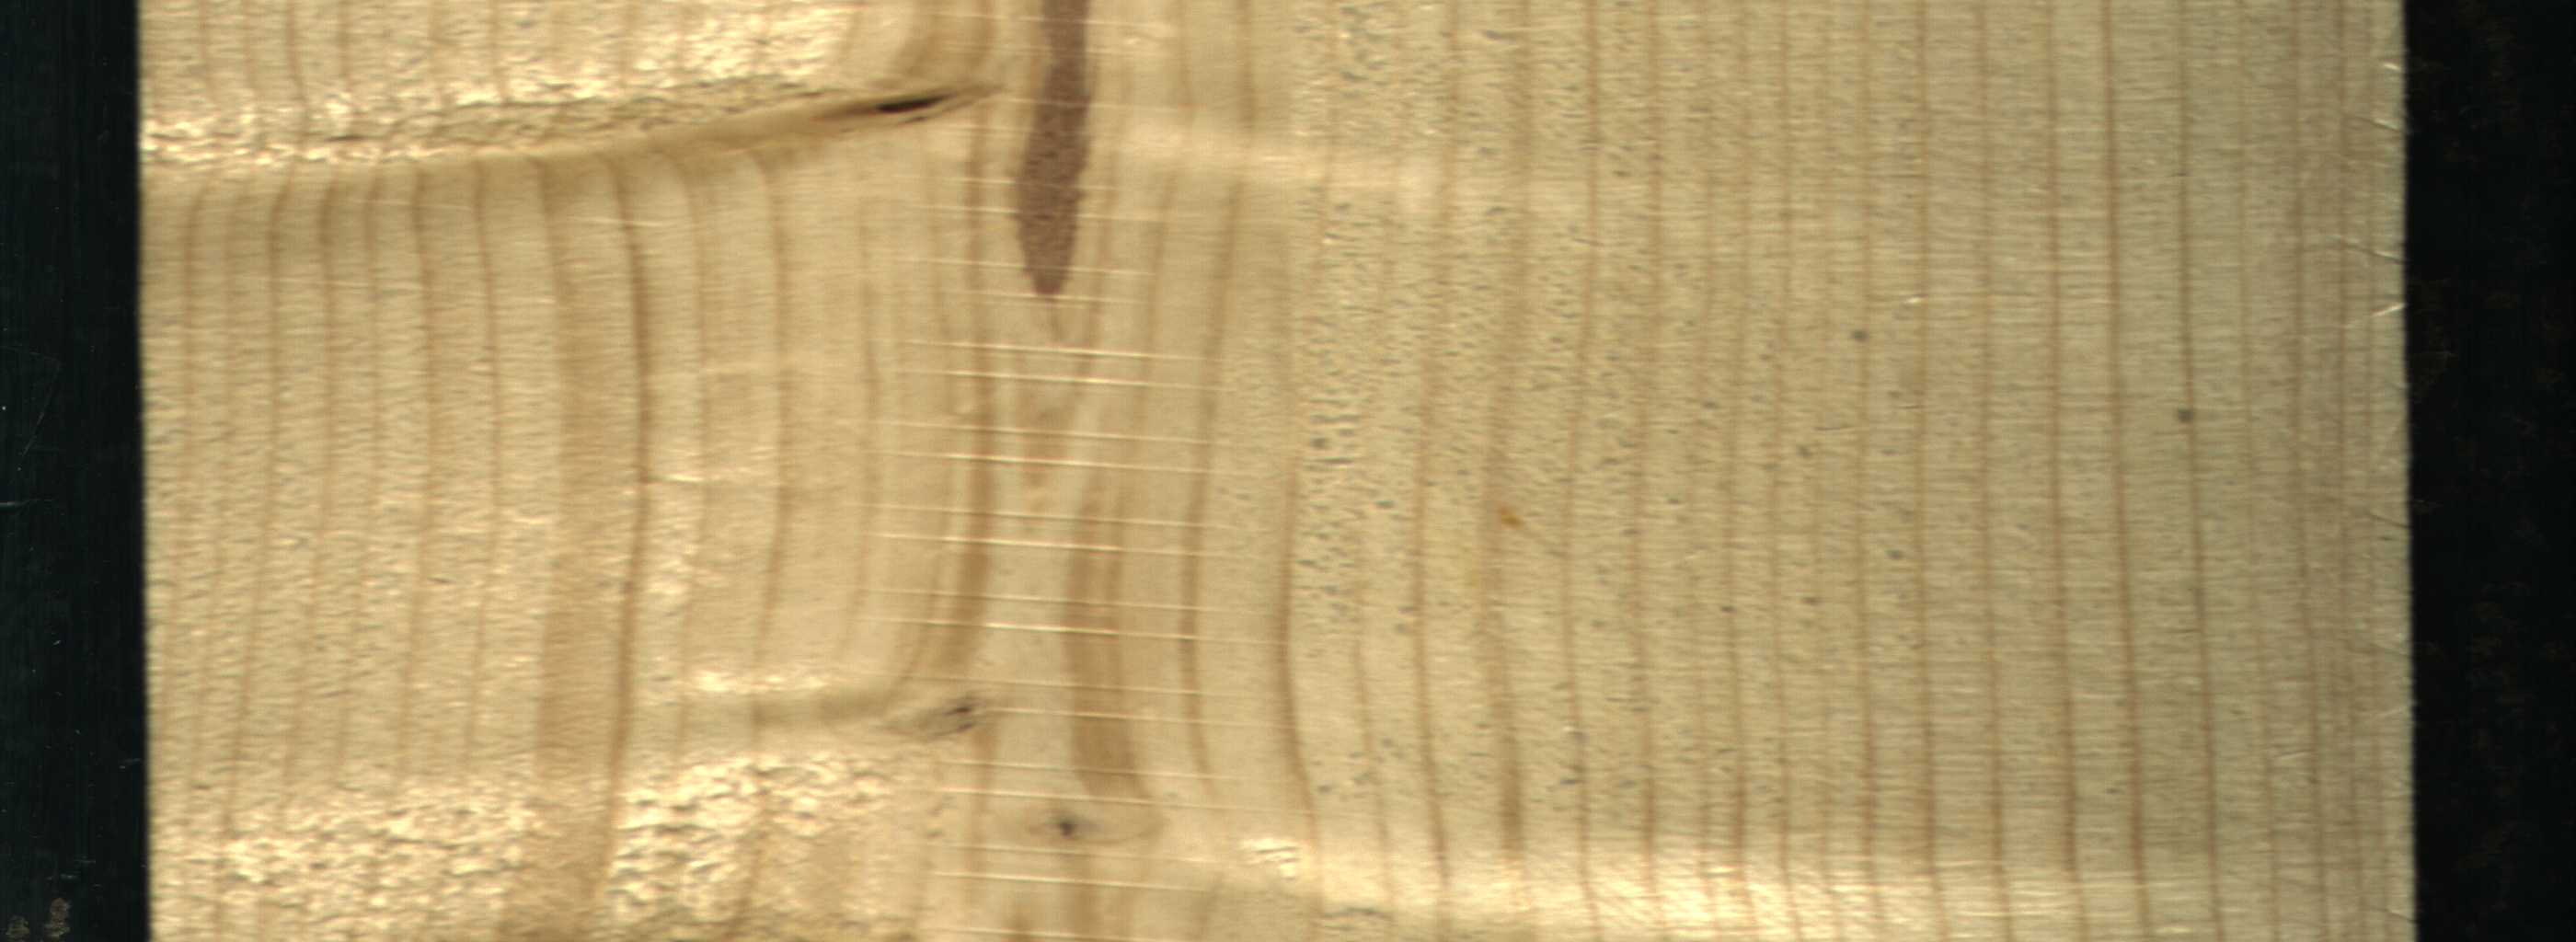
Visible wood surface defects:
Quartzity
Dead_Knot
Live_Knot
Live_Knot